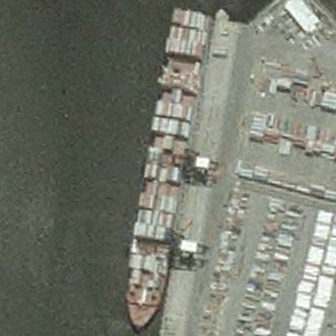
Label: civil